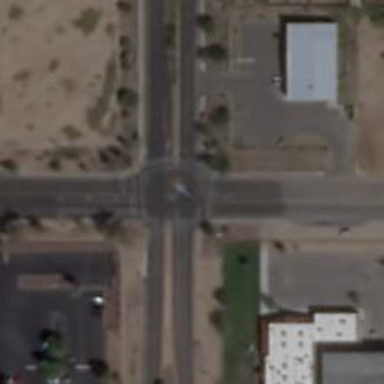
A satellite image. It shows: Marked crossing on the road.